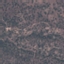
Label: HerbaceousVegetation